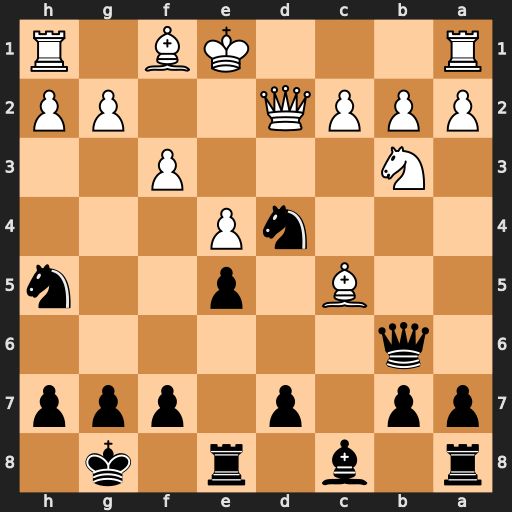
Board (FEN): r1b1r1k1/pp1p1ppp/1q6/2B1p2n/3nP3/1N3P2/PPPQ2PP/R3KB1R
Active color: b
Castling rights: KQ
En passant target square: -
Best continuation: Nxb3 Bxb6 Nxd2